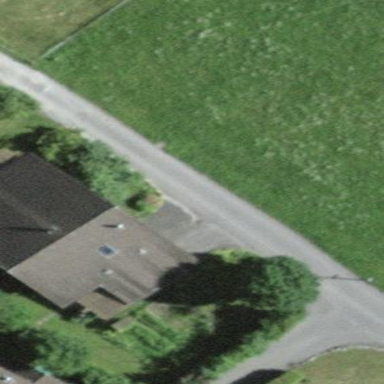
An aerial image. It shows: Residential building.